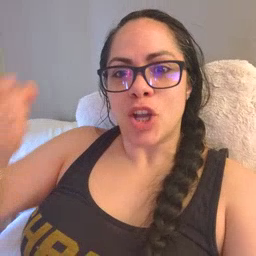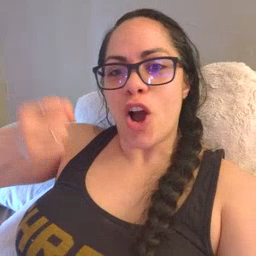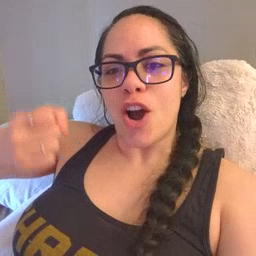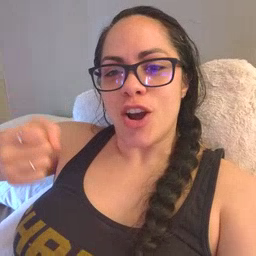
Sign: car